Interaction volume radius: 10 \u00c5
Interaction volume height: 50 \u00c5
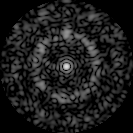
Disorder parameter: 0.7377